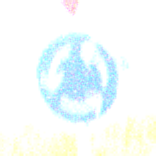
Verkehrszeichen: Kreisverkehr
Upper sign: VorfahrtGewaehren
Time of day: Night
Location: Outdoor (Suburban)
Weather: PartlyCloudy
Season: NotSpecified
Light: Artificial